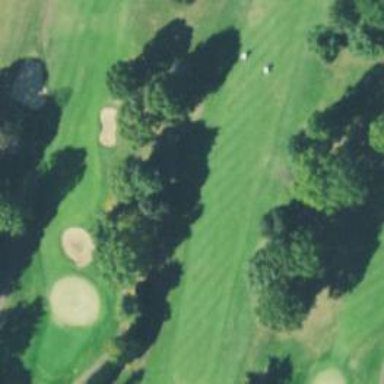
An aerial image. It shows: View of golf hole.